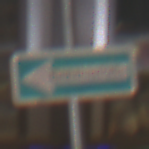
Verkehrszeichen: EinbahnstrasseLinksweisend
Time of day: NotSpecified
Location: Indoor (Urban)
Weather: NotSpecified
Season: NotSpecified
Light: Artificial